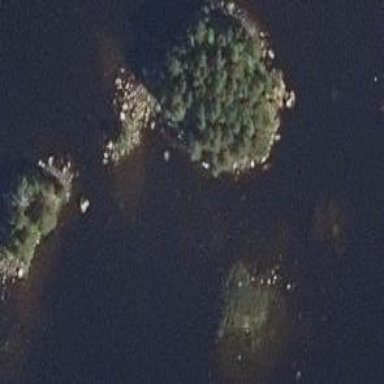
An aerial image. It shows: Islet.